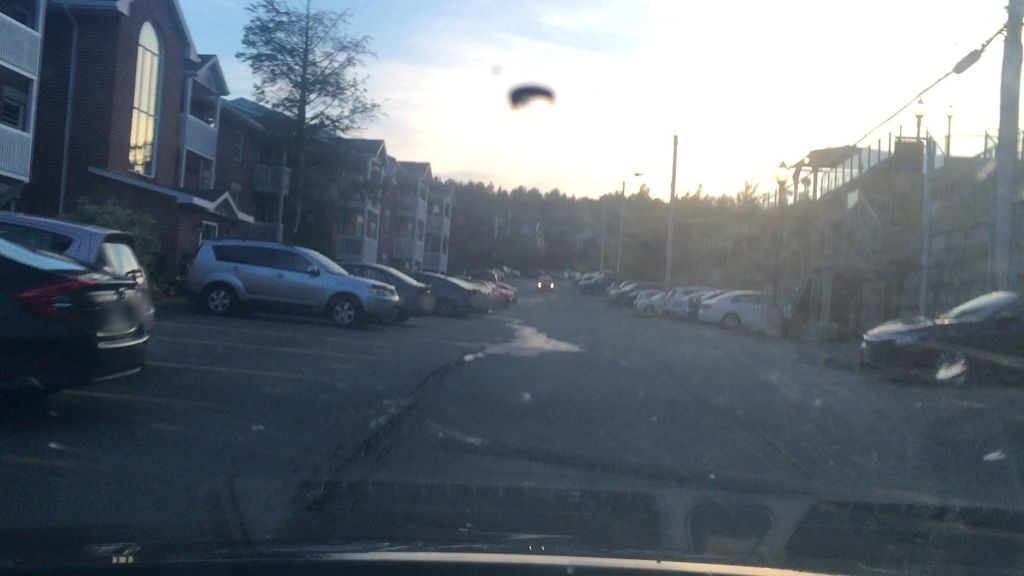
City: halifax